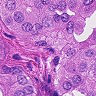
Metastatic tissue present: yes